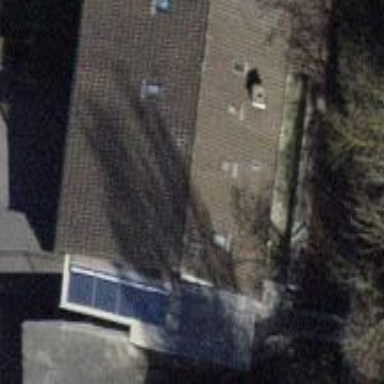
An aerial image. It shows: Building with tiled roof.